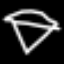
Label: diamond